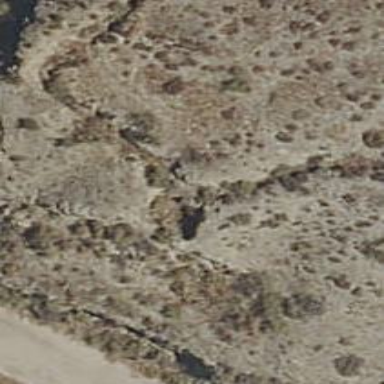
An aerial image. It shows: Ruins of historic military trench.